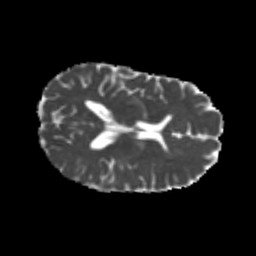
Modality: MD
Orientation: axial
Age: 22
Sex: female
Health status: healthy
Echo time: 0.074 s